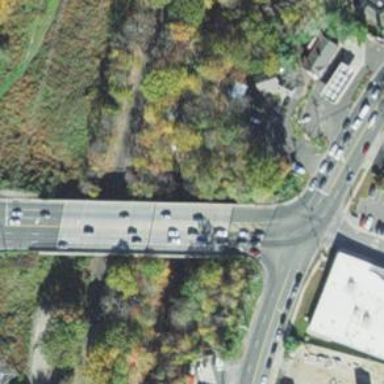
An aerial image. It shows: Trunk road bridge.